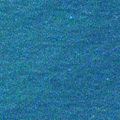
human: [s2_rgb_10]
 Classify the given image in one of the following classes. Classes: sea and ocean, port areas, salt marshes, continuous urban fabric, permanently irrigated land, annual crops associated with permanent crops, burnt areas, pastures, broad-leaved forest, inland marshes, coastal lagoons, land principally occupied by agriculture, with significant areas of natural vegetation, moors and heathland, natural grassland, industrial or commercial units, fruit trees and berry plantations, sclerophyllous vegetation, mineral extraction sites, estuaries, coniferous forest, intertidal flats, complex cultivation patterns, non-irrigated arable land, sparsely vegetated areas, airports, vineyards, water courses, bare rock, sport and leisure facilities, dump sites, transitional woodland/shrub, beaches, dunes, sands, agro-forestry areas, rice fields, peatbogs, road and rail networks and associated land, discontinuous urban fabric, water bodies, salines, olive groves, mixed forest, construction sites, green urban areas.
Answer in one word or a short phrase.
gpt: sea and ocean